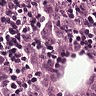
Metastatic tissue present: yes